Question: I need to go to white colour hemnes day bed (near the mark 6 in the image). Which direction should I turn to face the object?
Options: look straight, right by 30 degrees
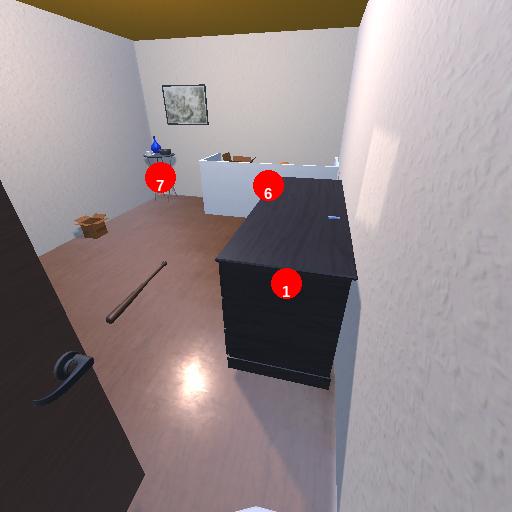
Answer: look straight